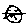
Label: cat